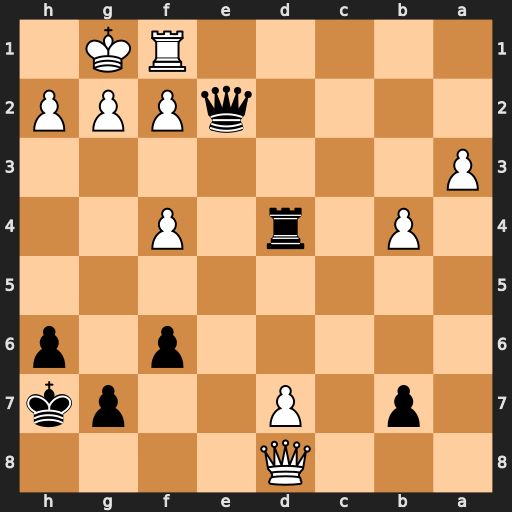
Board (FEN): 3Q4/1p1P2pk/5p1p/8/1P1r1P2/P7/4qPPP/5RK1
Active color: b
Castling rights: -
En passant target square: -
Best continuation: Rd1 Qh8+ Kxh8 d8=R+ Rxd8